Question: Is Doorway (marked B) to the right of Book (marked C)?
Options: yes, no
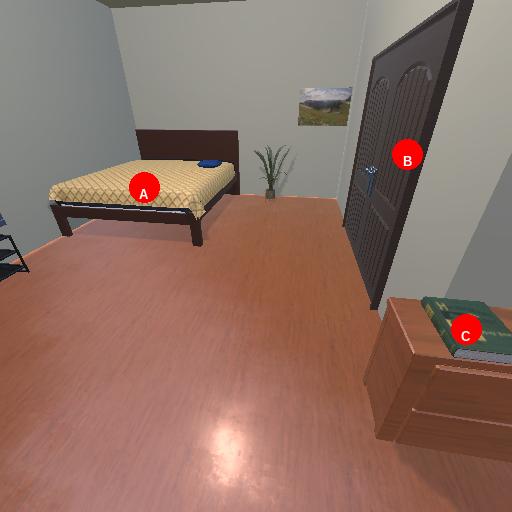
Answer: yes